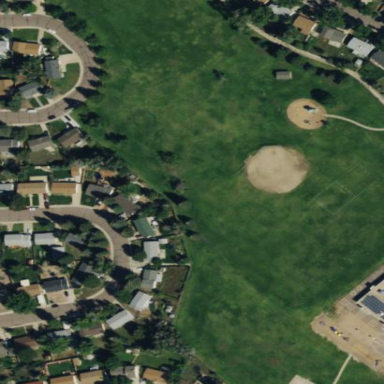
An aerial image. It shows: Baseball pitch for leisure land activities.